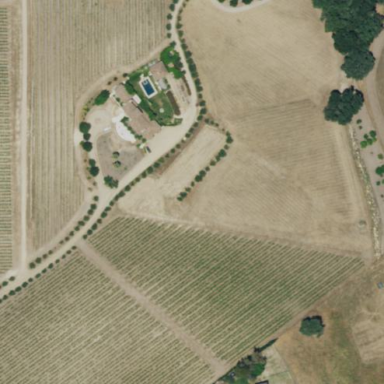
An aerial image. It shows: Vineyard.